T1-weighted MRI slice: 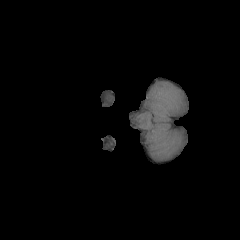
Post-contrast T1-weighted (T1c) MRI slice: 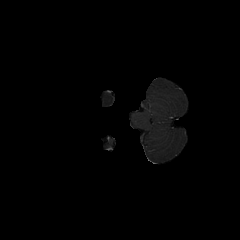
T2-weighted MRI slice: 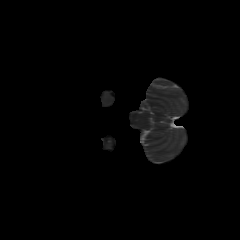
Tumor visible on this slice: no